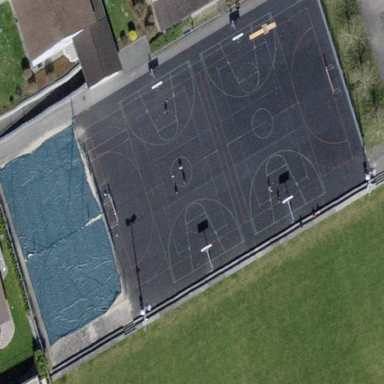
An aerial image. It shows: Multi-sport pitch with tartan surface.